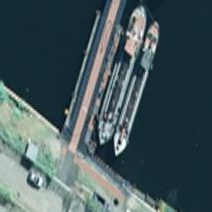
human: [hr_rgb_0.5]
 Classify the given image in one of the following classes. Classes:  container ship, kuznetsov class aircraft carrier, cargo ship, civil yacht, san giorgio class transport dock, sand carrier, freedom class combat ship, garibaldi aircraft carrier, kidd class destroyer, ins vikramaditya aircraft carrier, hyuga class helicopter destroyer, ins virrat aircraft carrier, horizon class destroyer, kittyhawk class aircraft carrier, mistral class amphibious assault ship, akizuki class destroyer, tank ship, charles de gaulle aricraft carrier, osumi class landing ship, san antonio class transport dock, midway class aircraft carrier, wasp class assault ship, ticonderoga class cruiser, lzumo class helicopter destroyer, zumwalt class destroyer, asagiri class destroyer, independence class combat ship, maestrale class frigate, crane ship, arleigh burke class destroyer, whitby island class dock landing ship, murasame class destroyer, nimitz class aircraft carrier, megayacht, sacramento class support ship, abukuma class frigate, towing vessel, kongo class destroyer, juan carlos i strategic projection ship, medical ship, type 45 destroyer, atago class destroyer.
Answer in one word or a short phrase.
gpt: Sand carrier